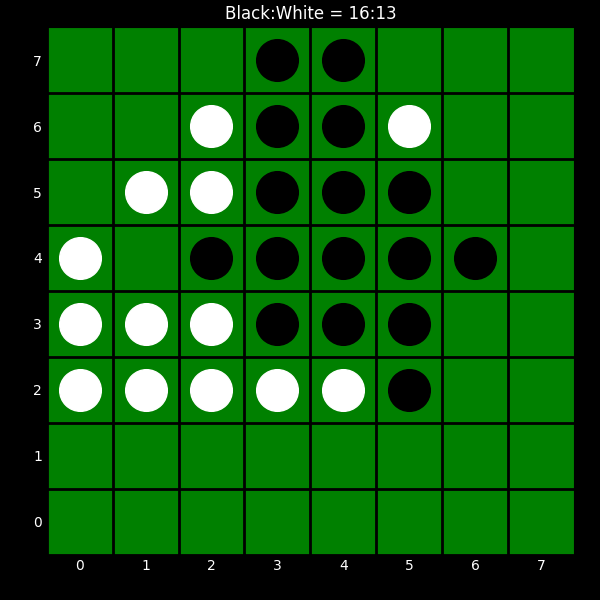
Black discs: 16
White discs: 13